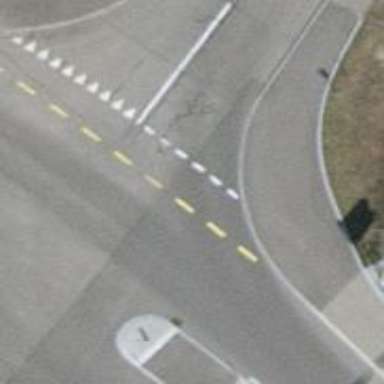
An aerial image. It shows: Unmarked road crossing.